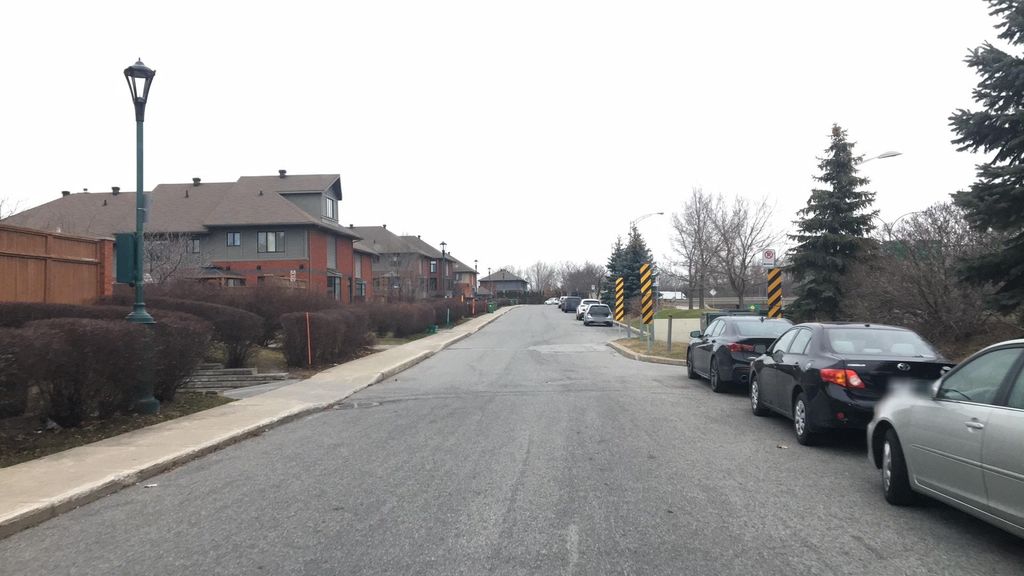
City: montreal